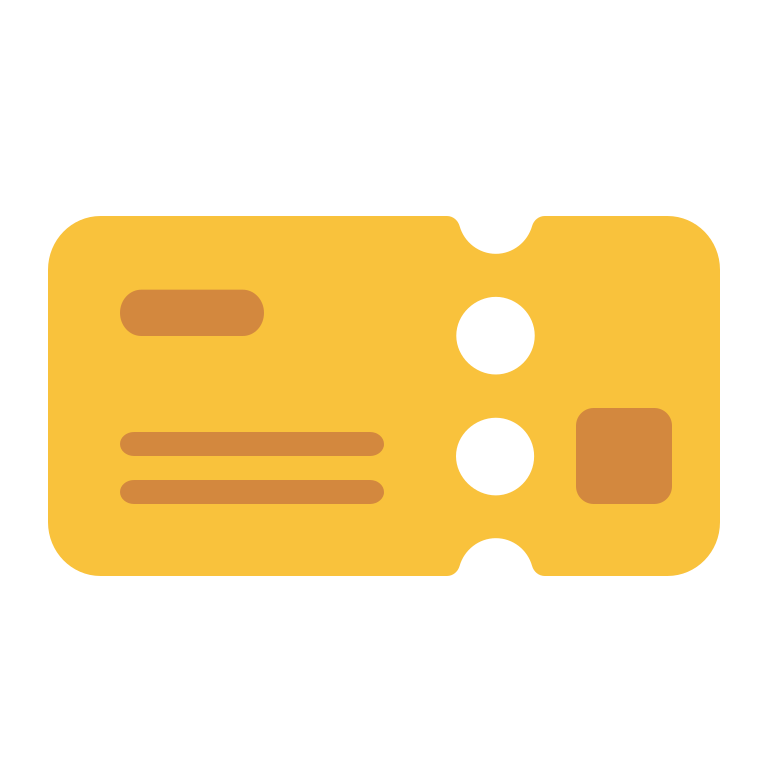
ticket flat